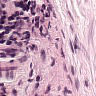
Metastatic tissue present: no